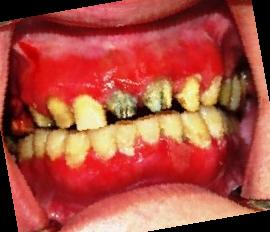
Condition: Gingivitis